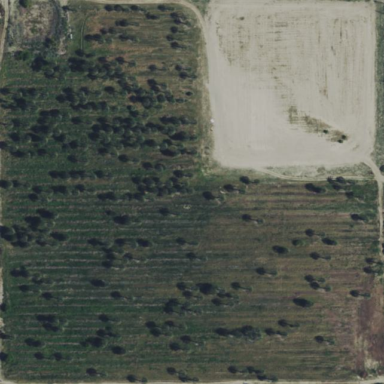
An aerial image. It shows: Orchard filled with date palms.